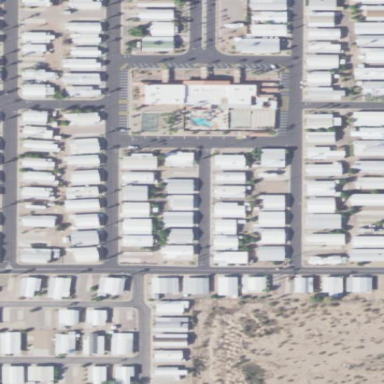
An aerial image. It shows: Residential area within neighborhood.